Field crop: tomato
Growth stage: 2
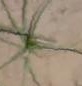
Species: cyperus